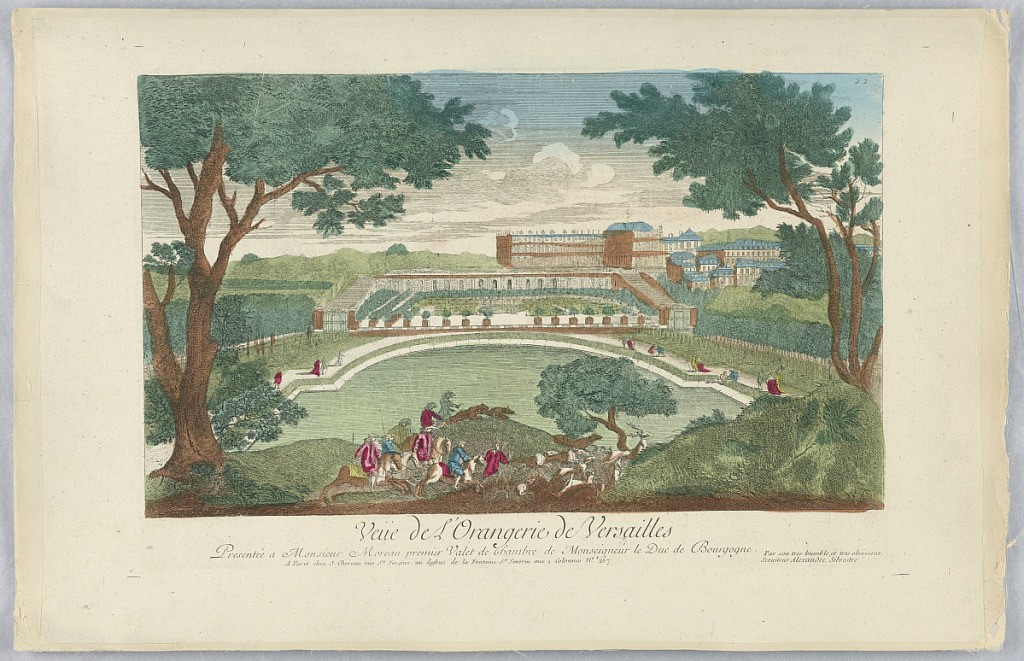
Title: Peep-Show Print
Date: mid-18th century
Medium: Engraving and brush and wash on paper
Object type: Print
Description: Peep-show print